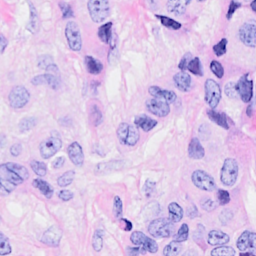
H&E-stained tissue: Breast